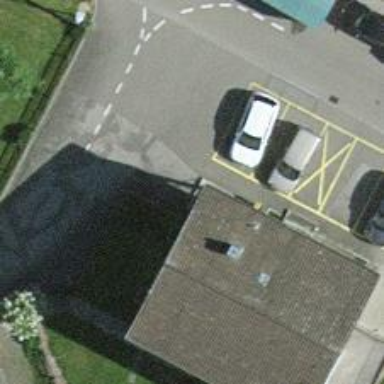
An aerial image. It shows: Post box is visible.